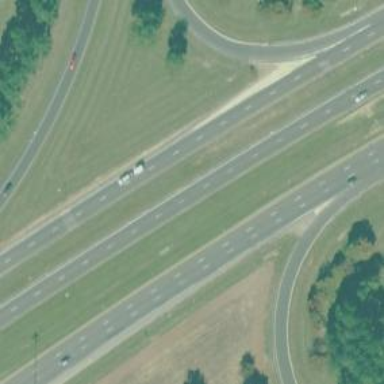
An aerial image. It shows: Asphalt motorway.